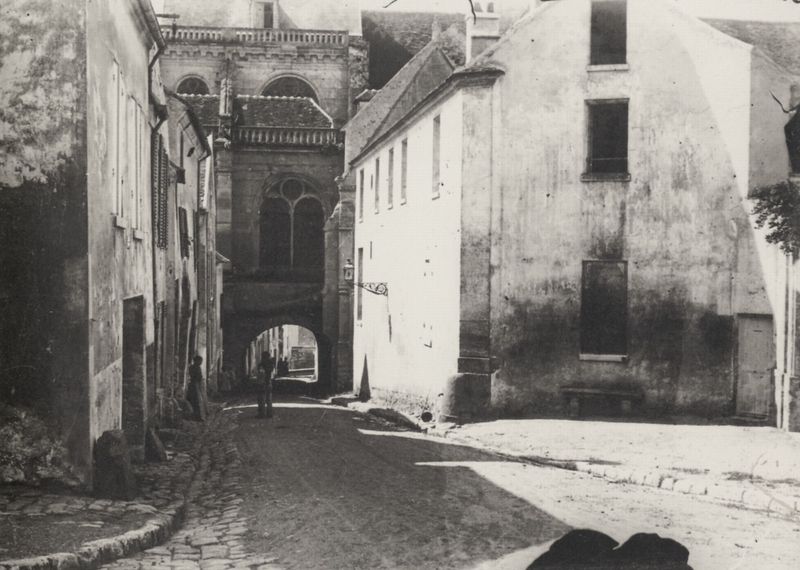
Titel: Die Rue Galande in Triel
Künstler: Francois Emile Zola
Schlagwörter: baum, mann, schatten, weiß, frauen, menschen, stadt, fenster, frau, grau, kleid, lampe, laterne, licht, männer, paris, schwarz, strasse, szene, säule, tür, zeichnung, dach, gebäude, haus, schloss, weg, gespräch, rock, alt, wand, architektur, mensch, stein, häuser, einsam, kirche, sonne, personen, fensterläden, rund, stilleben, balkon, ecke, bogen, fassade, fassaden, gasse, italien, pflaster, türen, leer, dächer, mauer, hof, türe, fußgänger, platz, bank, metall, durchgang, menschenleer, tor, gestalt, foto, fotografie, bögen, verfall, eng, gang, hinterhof, fensterladen, durchblick, gehsteig, torbogen, balustrade, dom, schwarz-weiss, gehweg, kopfsteinpflaster, pflasterstein, pflastersteine, bordstein, photo, fries, kurve, gotisch, rosette, rundbögen, stilllebne, schattig, fotographie, rinnstein, schwar, tunnel, aum, sonnne, abschüssig, fensterbögen, oculus, fensterbogen, doppelfenster, kirchenfenster, bogenfries, verbindungsbau, strassenverlauf, trist, häser, unterführung, photograpie, fotot, altes foto, abblätterungen, zweibogige fenster, zwischenbau, druchfahrt, verwüstet, notredame, sonen, er, 19. jahrhundert, to, asum, gestal, frnster, laterne+